Question: I have this table structure:

Classic many to many relationship. I want to get all the orders for products belonging to the category for a small number of products I provide. It may be easier to show the SQL that does exactly what I want:
'''
select o.*
from [Order] o join Product p2 on o.FKCatalogNumber=p2.CatalogNumber
where p2.FKCategoryId IN
(select c.Id
from Category c join Product p1 on p1.FKCategoryId=c.Id
where p1.CatalogNumber in ('0001', '0002')
'''
This example gives me all the orders belonging to the categories that catalog #'s 0001 and 0002 are in.
But I am unable to wrap my head around the equivalent EF syntax for this query. I'm embarrassed to say I spent half the day on this. I bet it's easy for someone out there.
I came up with this but it's not working (and probably not even close):
'''
string[] catNumbers = {"0001", "0002"};
var orders = ctx.Categories
.SelectMany(c => c.Products, (c, p) => new {c, p})
.Where(@t => catNumbers.Contains(@t.p.CatalogNumber))
.Select(@t => @t.p.Orders)
.ToList();
'''
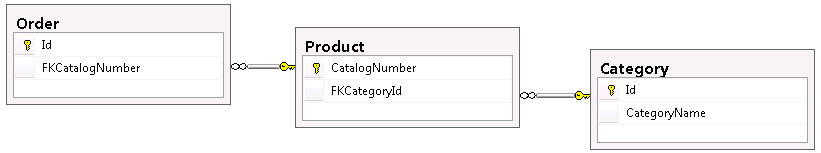
Answer: You can still nest queries in EF. The following looks like it works for me:
'''
string[] catNumbers = {"0001", "0002"};
var orders = ctx.Orders
.Where(o => ctx.Products
.Where(p => catNumbers.Contains(p.CatalogNumber))
.Select(p => p.CategoryId)
.Contains(o.Product.CategoryId)
);
'''
This produces the following SQL:
'''
SELECT
[Extent1].[Id] AS [Id],
[Extent1].[CatalogNumber] AS [CatalogNumber]
FROM [dbo].[Orders] AS [Extent1]
WHERE EXISTS (SELECT
1 AS [C1]
FROM [dbo].[Products] AS [Extent2]
INNER JOIN [dbo].[Products] AS [Extent3] ON [Extent2].[CategoryId] = [Extent3].[CategoryId]
WHERE ([Extent1].[CatalogNumber] = [Extent3].[CatalogNumber]) AND ([Extent2].[CatalogNumber] IN (N'0001', N'0002'))
)
'''